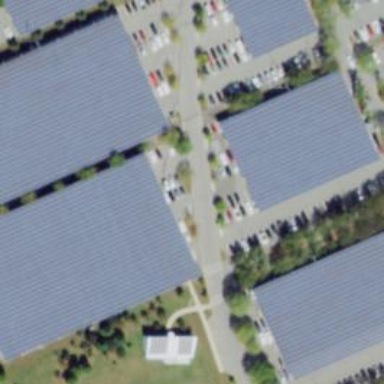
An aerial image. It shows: Solar photovoltaic panel generator on roof.